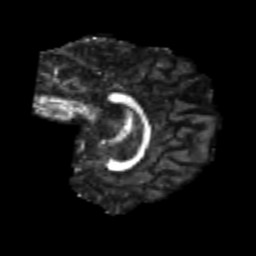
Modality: FA
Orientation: sagittal
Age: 24
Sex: male
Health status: healthy
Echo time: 0.074 s